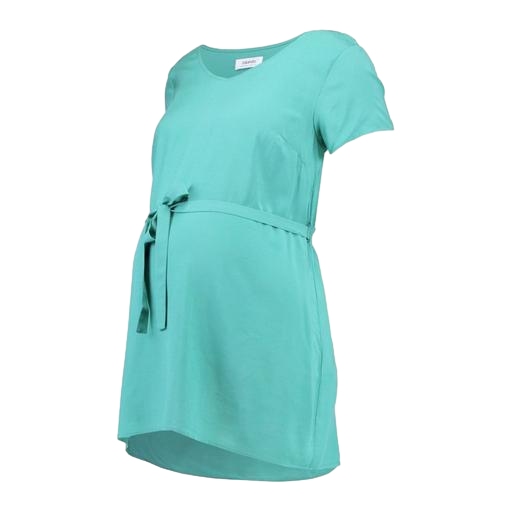
green maternity nursing top, blue maternity khaki tie tunic shirt, blue maternity/nursing top, white background